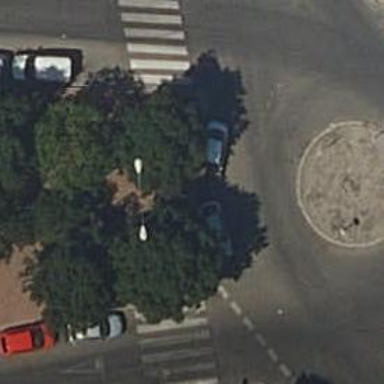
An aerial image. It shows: Roundabout on residential road.